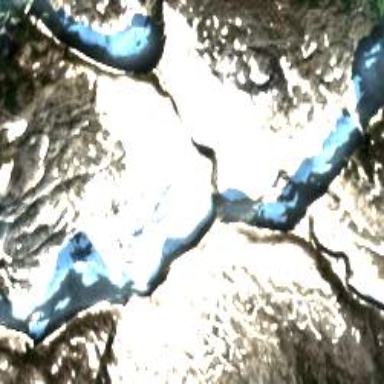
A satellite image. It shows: Majestic glacier in the distance.